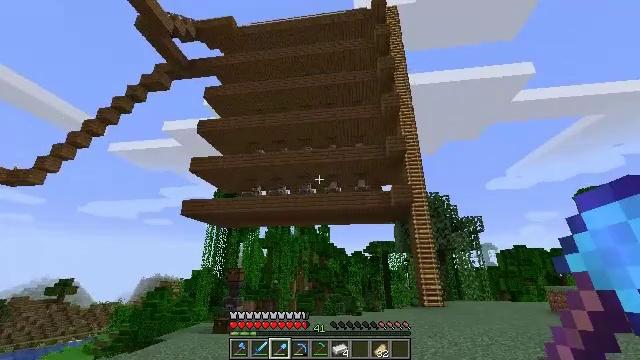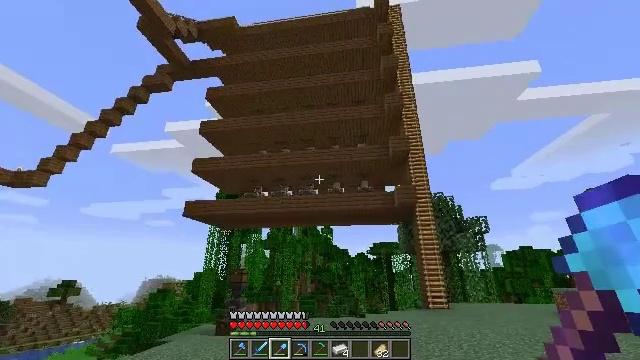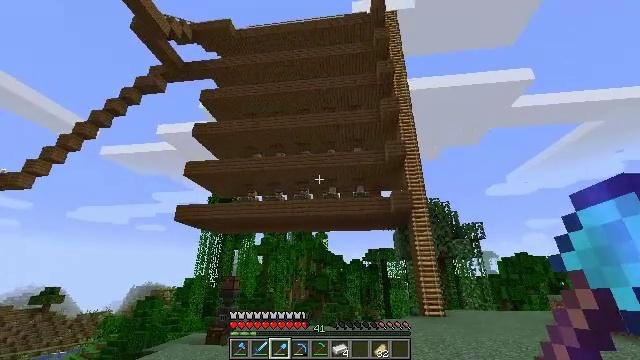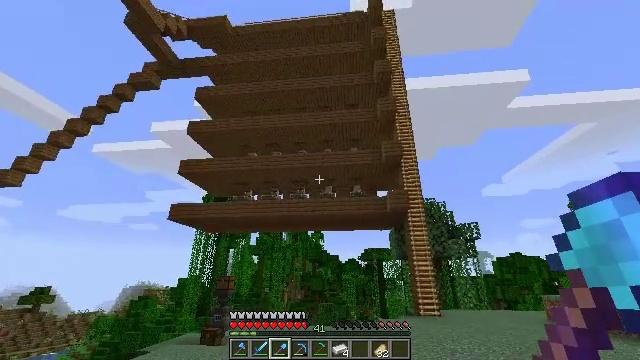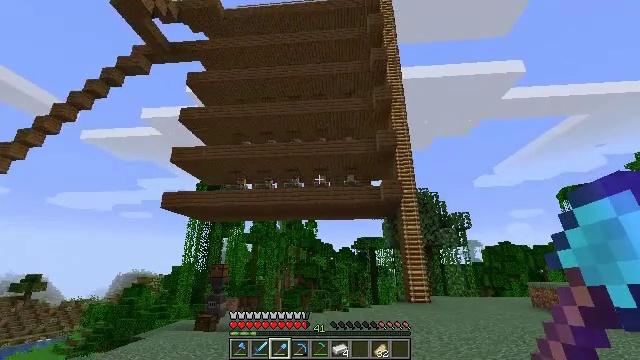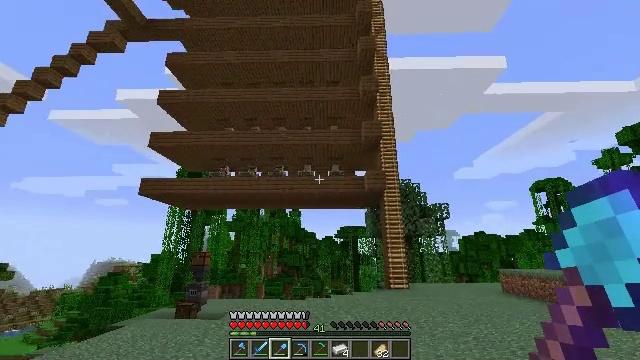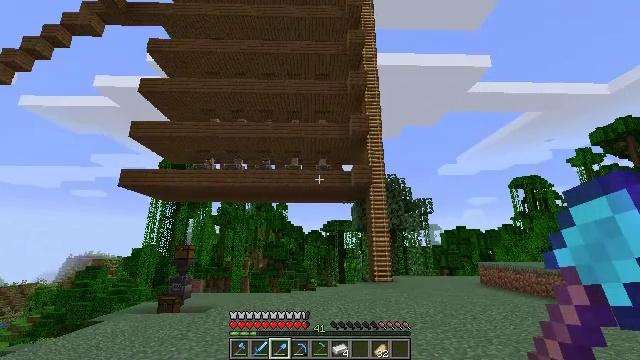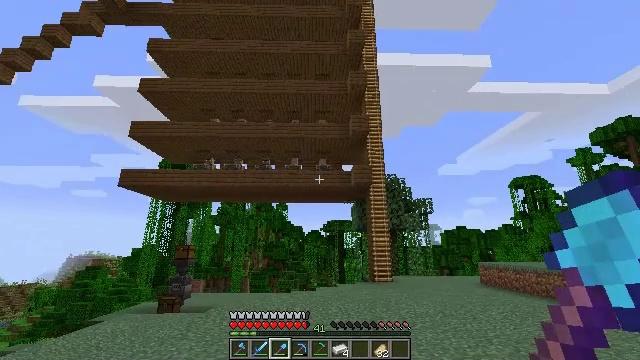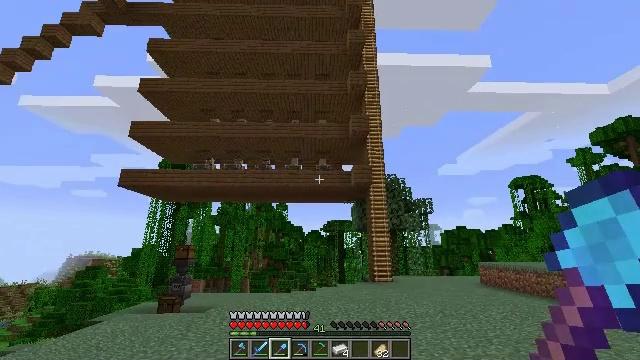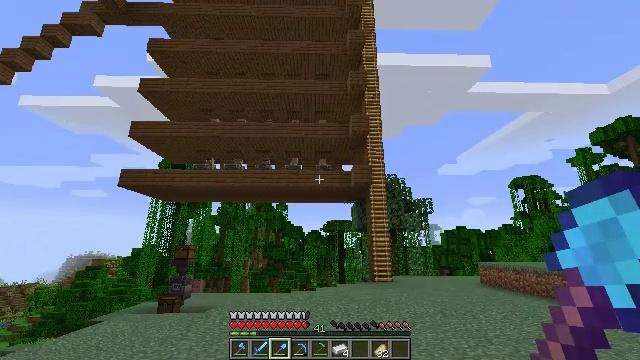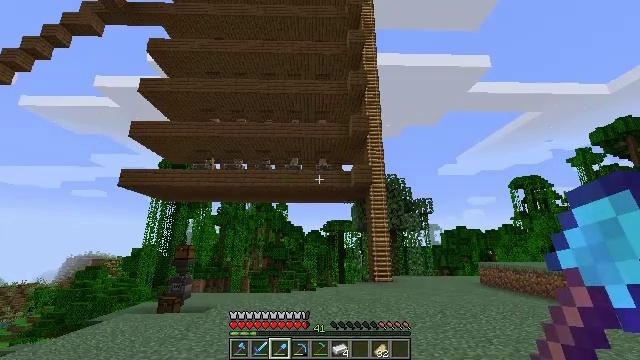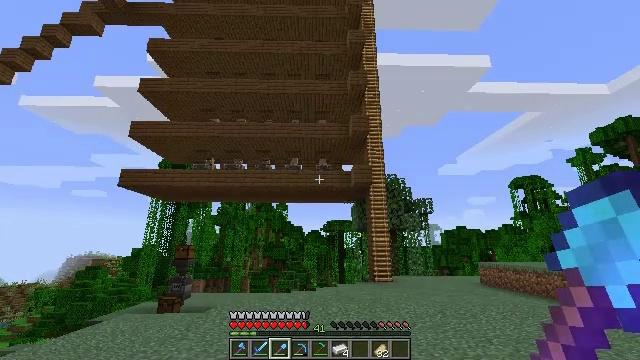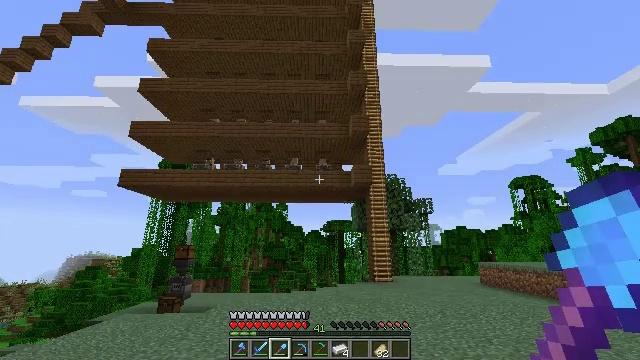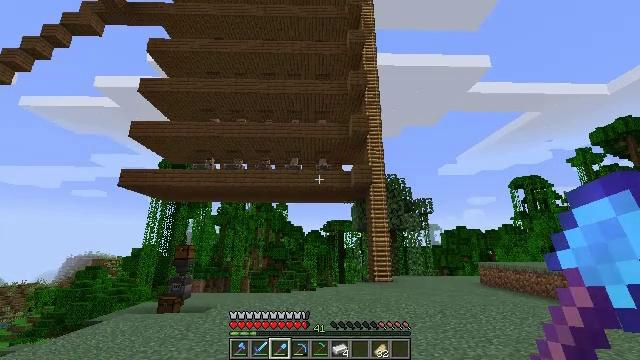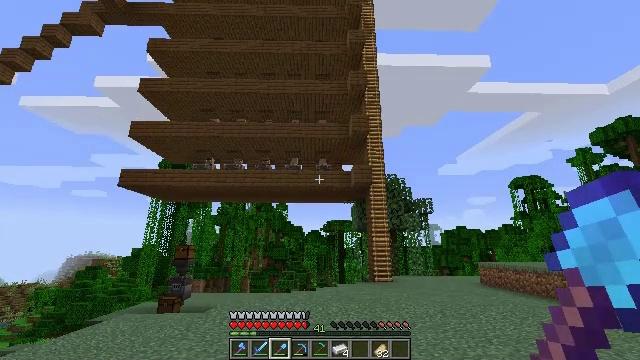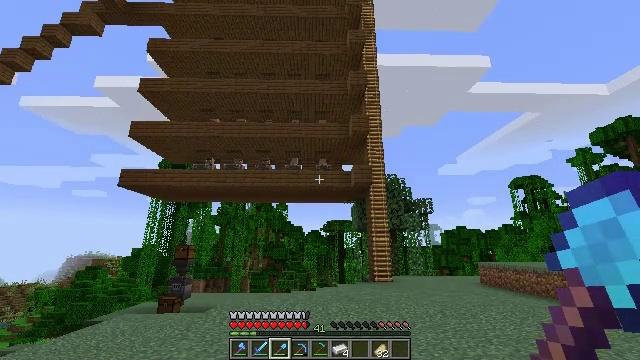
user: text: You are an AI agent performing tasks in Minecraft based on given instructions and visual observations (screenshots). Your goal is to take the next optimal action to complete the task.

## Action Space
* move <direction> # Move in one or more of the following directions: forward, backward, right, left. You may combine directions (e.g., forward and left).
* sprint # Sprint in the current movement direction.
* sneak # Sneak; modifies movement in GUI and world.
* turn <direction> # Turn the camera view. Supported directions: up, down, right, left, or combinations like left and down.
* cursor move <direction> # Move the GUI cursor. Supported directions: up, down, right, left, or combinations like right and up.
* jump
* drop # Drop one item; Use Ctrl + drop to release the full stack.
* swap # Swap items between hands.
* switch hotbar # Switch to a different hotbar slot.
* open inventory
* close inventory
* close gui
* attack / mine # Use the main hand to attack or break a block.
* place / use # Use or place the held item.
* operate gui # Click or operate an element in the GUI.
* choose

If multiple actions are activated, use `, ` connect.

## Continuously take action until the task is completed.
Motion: motion action
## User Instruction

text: Take dried kelp to craft a dried kelp block.
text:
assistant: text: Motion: no_op
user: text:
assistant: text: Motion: turn right and up
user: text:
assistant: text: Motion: no_op
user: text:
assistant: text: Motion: turn right and down
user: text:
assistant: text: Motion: turn right and down
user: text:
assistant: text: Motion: turn right and down
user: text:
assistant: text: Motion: no_op
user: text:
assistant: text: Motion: no_op
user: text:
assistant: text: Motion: no_op
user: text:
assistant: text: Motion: no_op
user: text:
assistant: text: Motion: no_op
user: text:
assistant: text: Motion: no_op
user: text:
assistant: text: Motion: no_op
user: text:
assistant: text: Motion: no_op
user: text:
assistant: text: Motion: no_op
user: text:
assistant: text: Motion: no_op
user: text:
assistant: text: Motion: no_op
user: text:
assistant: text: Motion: no_op
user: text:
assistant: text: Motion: no_op
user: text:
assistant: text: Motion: no_op
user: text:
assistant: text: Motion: no_op
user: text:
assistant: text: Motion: no_op
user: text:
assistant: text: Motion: no_op
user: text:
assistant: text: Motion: no_op
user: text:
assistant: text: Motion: no_op
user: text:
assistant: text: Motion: no_op
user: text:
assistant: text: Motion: no_op
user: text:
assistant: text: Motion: no_op
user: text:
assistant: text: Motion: no_op
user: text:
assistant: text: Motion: no_op